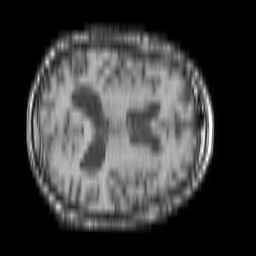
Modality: T1w
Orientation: axial
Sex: female
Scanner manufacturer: philips
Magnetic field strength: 1.5 T
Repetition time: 0.1825 s
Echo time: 0.001806 s